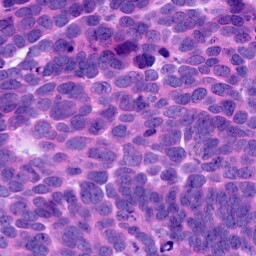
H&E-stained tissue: Ovarian